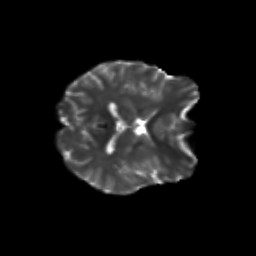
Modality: T2w
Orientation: axial
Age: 21
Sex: male
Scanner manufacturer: siemens
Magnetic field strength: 3 T
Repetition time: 3.5 s
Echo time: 0.104 s